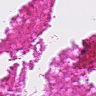
Metastatic tissue present: no